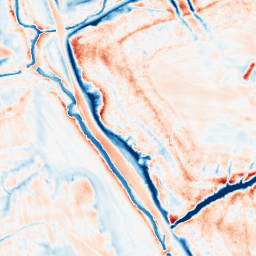
Category: trend_removal
Decomposition family: local_polynomial
Decomposition parameters: window_size: 21
degree: 2
Upsampling method: bicubic
Upsampling parameters: scale: 8
Upsampling scale: 8